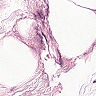
Metastatic tissue present: no